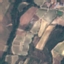
Land use / land cover: PermanentCrop